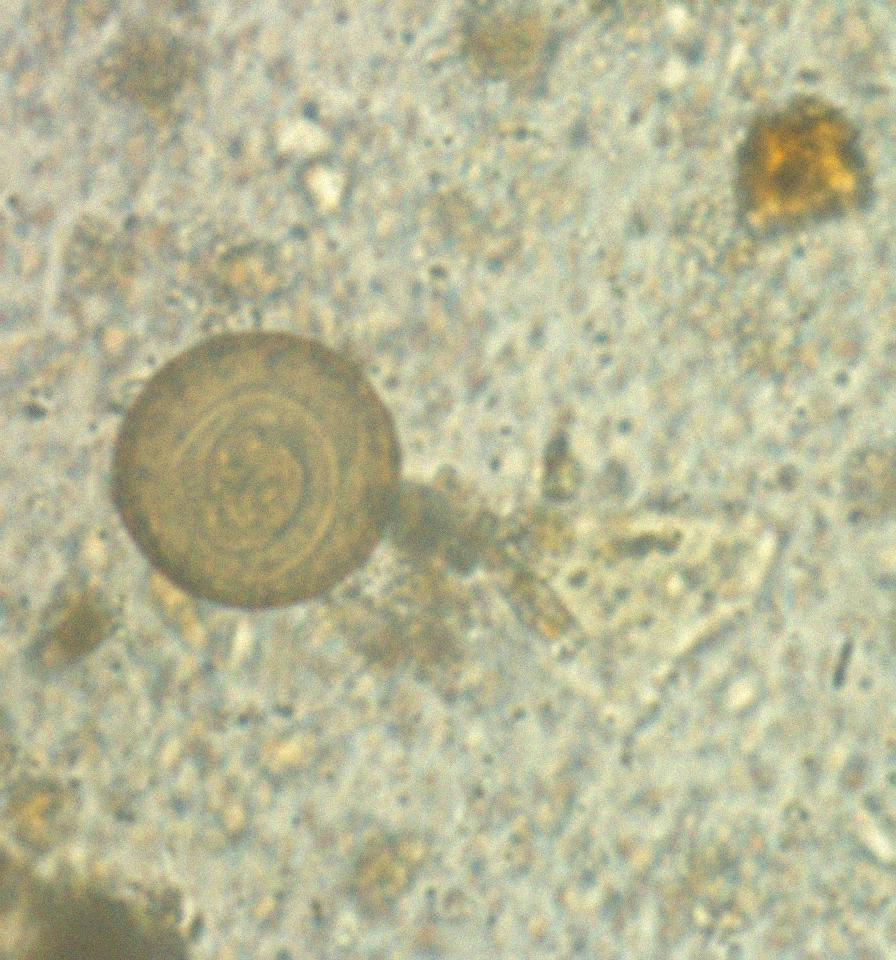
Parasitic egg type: Hymenolepis diminuta